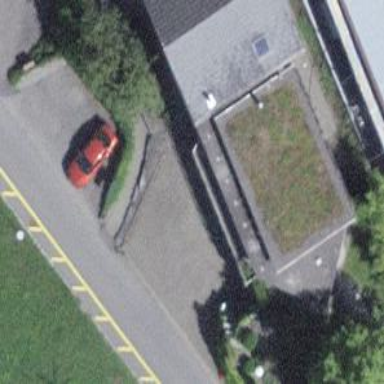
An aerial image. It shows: Simple and straightforward house.